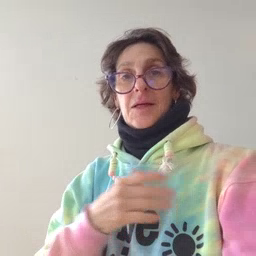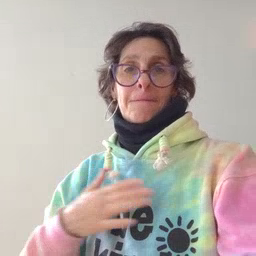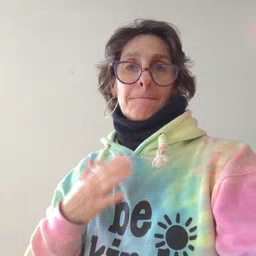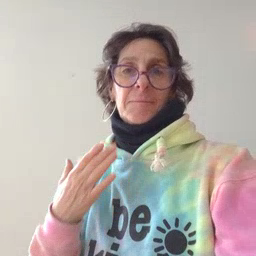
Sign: happy